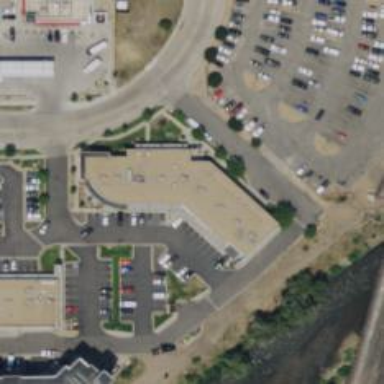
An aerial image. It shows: Veterinary facility.